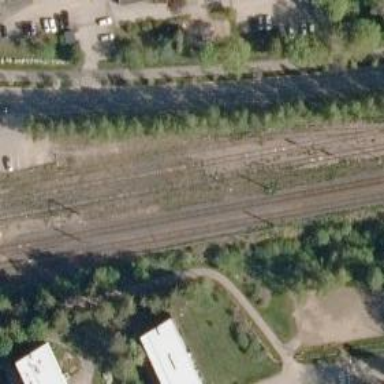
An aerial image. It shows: Wedge is used for the railway derail.